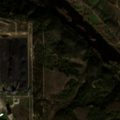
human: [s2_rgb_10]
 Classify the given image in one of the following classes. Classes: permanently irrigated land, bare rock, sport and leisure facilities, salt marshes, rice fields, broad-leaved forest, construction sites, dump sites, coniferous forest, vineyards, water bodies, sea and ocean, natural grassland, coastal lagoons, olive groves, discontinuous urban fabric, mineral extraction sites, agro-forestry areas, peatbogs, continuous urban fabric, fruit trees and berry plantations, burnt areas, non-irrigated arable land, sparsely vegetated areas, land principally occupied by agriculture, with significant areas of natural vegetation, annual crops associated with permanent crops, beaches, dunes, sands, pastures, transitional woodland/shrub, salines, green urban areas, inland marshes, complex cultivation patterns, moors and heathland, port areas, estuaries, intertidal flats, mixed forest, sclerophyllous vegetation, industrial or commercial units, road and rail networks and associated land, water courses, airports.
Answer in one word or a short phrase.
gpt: industrial or commercial units, olive groves, broad-leaved forest, transitional woodland/shrub, water courses